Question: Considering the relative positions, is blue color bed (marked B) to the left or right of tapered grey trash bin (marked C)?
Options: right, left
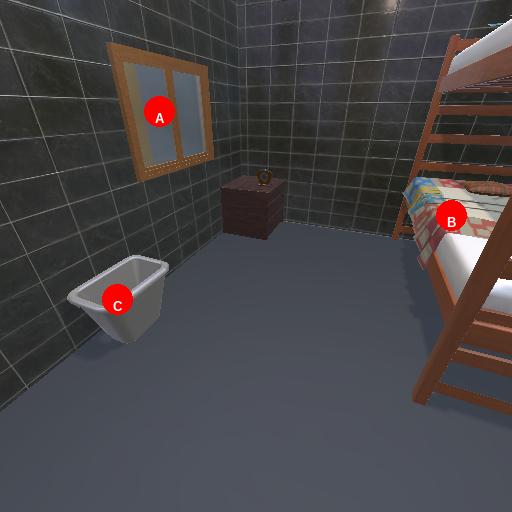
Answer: right